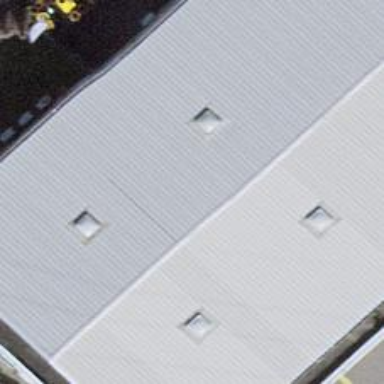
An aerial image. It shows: Car shop.